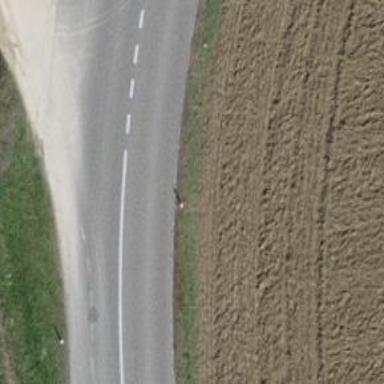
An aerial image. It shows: Tertiary road.